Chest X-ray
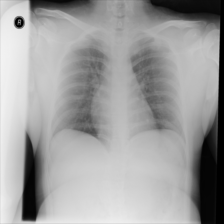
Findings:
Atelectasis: negative
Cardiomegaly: negative
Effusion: negative
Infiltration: negative
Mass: negative
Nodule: negative
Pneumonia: negative
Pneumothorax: negative
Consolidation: negative
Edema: negative
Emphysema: negative
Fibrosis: negative
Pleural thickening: negative
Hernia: negative